Question: I am seeing a weird behavior with hadoop cdh4. Some of the reducers are complete before all mappers are complete. I thought all all reducers (call to reduce()) have to wait till mappers are complete. Is this an hadoop bug? Is their some scenario the job could end up in this state? What am I missing here?

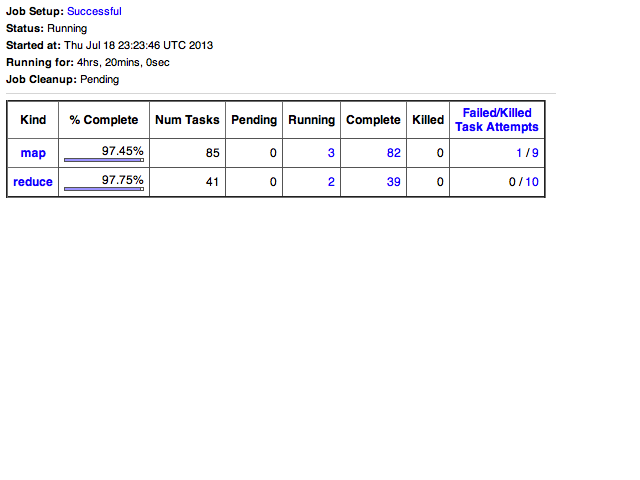
Answer: Sometimes you see weird behavior with the Hadoop UI when the Job tends to fail. I think you are seeing this because you have a task failure or may be more, that's some failed to get reflected in the UI. May be due to some delay in network communication between tasktrackers and jobtacker or internal computation (I'm not very sure). This isn't pretty well documented.
I'm afraid I cannot help you more than that. You might want to look for any bugs for Hadoop WebUI. I'll get back to you if I find any.